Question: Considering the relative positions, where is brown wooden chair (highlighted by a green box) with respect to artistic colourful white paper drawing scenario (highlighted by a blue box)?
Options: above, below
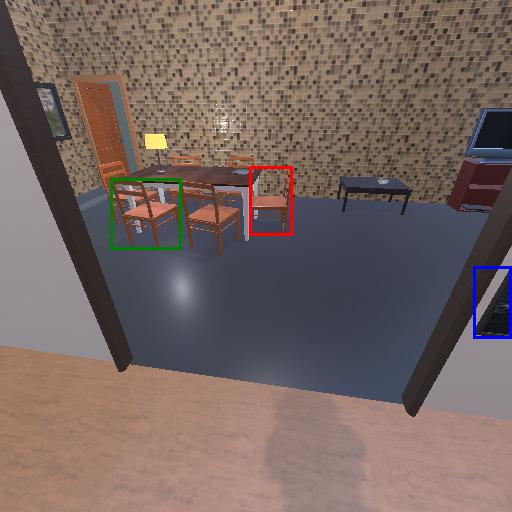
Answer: above